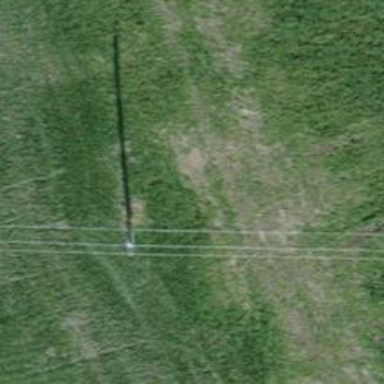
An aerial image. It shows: Minor power line.